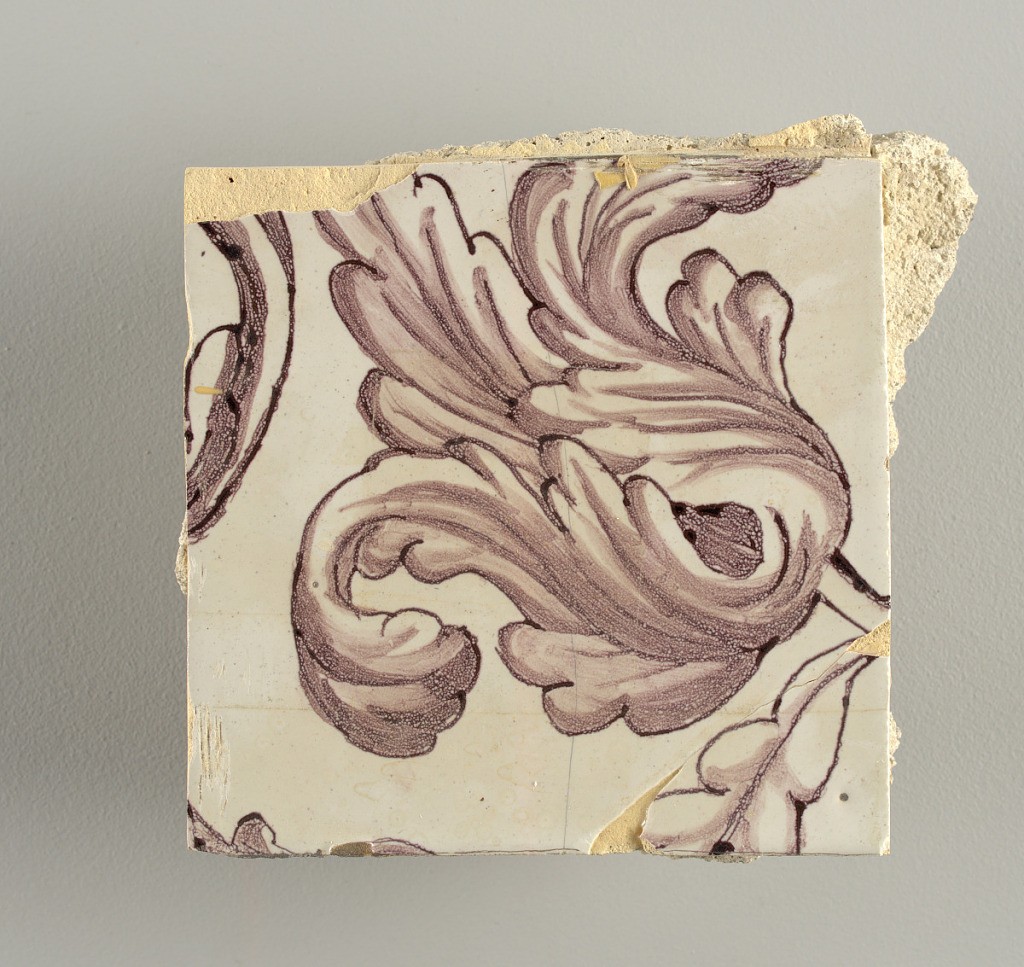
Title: Tile wall facing
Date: ca. 1725
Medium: Tin-glazed earthenware, underglaze
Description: Horizontal rectangle.  Thirty tiles wide and twenty-three tiles high with opening for fireplace eleven tiles wide and ten high.  Foliage arabesques disposed about three vertical axes from which are emphazised by urns at center and right, and at left by the figure of a standing woman carrying an infant on her arm and accompanied by two children.